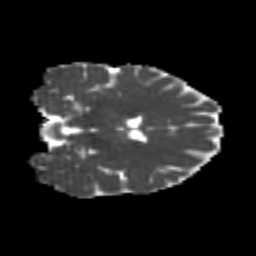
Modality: MD
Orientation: coronal
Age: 25
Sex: female
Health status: healthy
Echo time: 0.074 s